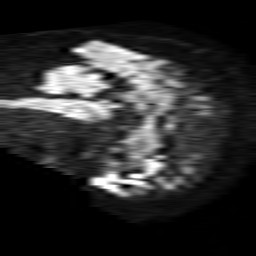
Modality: TRACE
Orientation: sagittal
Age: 72
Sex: male
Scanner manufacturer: philips
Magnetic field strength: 1.5 T
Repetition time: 4.6 s
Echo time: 0.09059 s